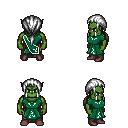
a pixel art fantasy rpg character, male body template, orc, green skin, sash dress, robe skirt, white ponytail hairstyle, maroon shoes, four views (front, back, left, right), 2x2 character sprite sheet, small pixel art, hard edges, no anti-aliasing